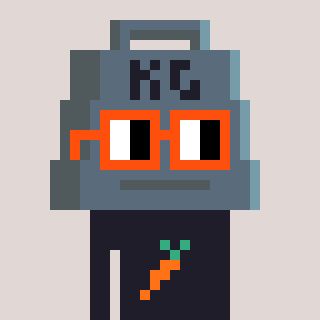
a pixel art character with square orange glasses, a weight-shaped head and a grayscale-colored body on a warm background